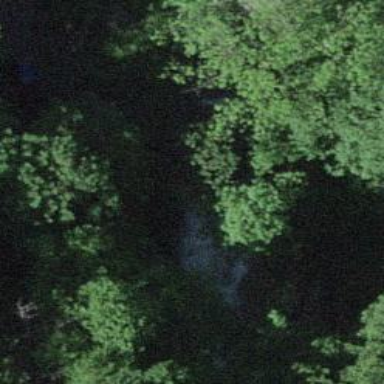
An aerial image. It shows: Beautiful waterfall in nature.